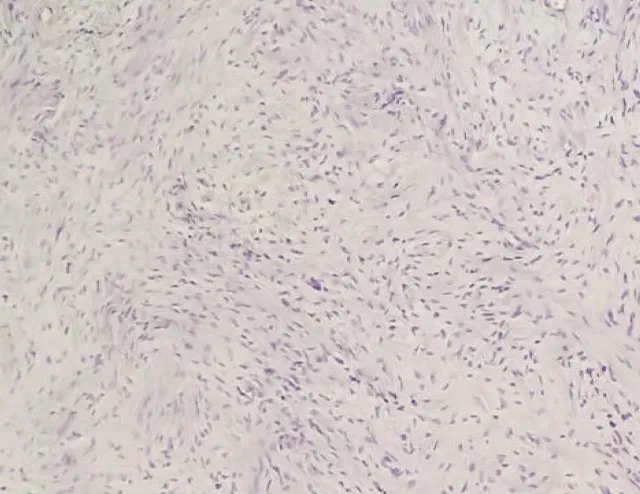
Microscopic findings: Tumor proliferation composed of spindle-shaped cells with a benign appearance. No evidence of mitosis or cytonuclear atypia (hematoxylin-eosin staining, original magnification x10).
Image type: pathology (h&e)